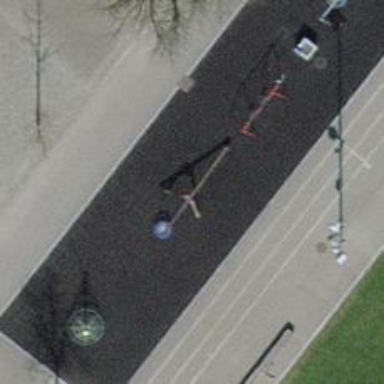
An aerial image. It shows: Playground featuring seesaw.